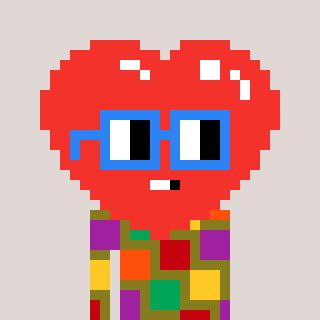
a pixel art character with square blue glasses, a heart-shaped head and a gunk-colored body on a warm background